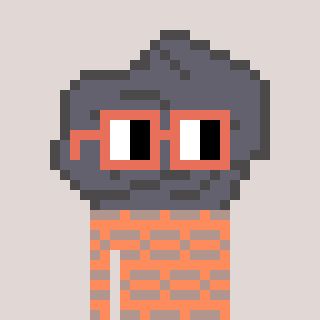
a pixel art character with square orange glasses, a rock-shaped head and a peachy-colored body on a warm background